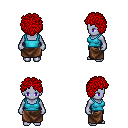
a pixel art fantasy rpg character, female body template, dark elf, purple skin, teal pirate shirt, robe skirt, red curly afro hairstyle, four views (front, back, left, right), 2x2 character sprite sheet, small pixel art, hard edges, no anti-aliasing